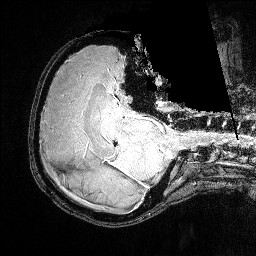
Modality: FLASH
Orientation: axial
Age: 26
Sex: female